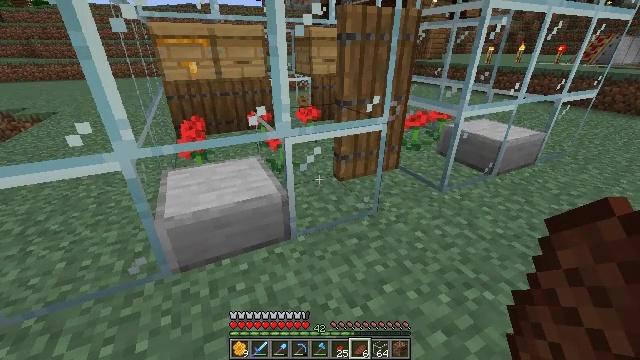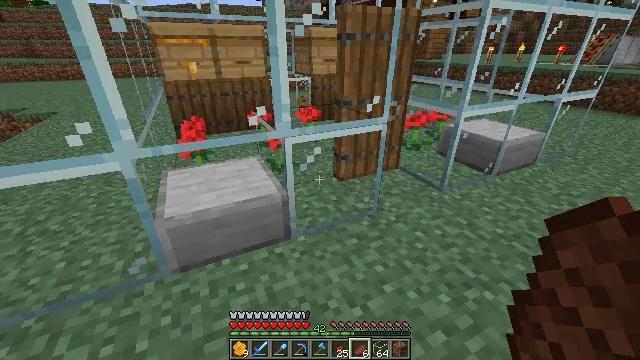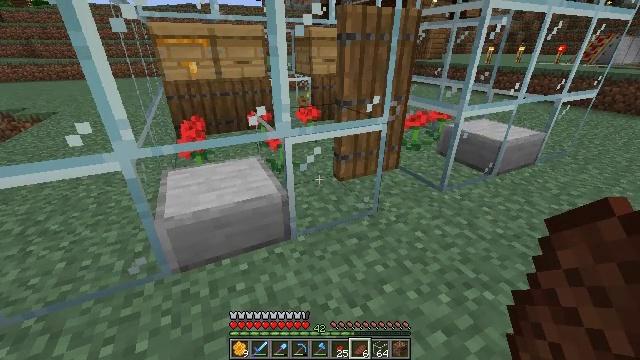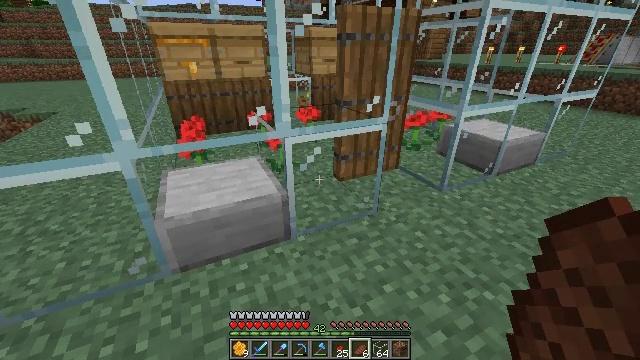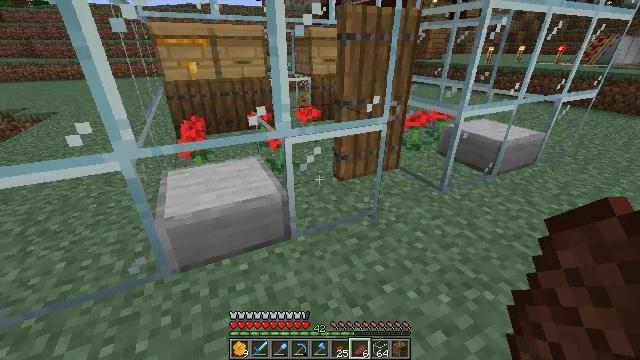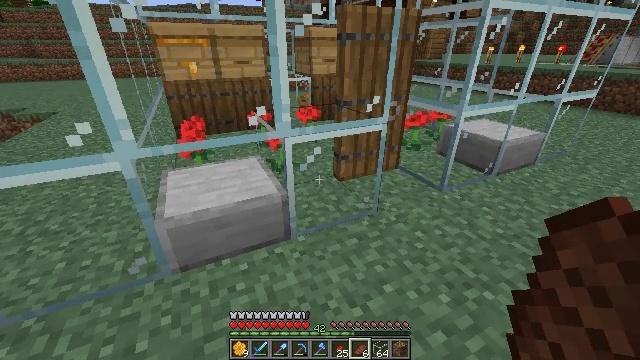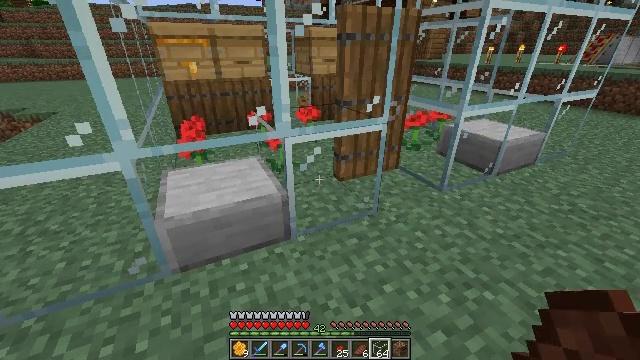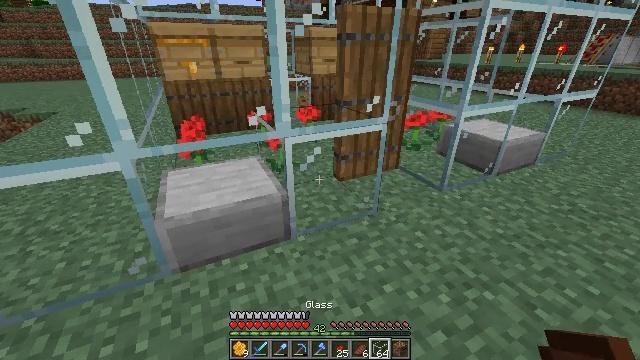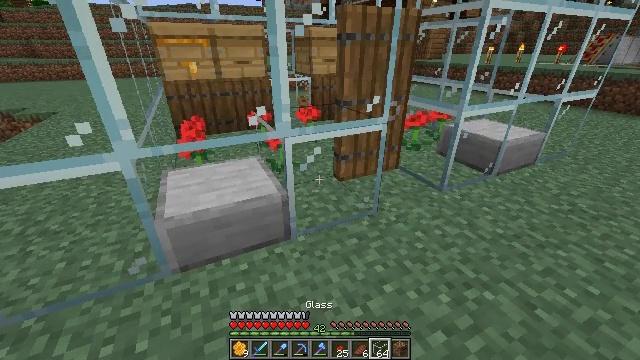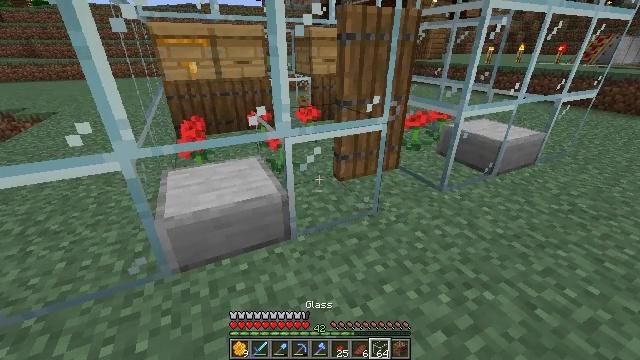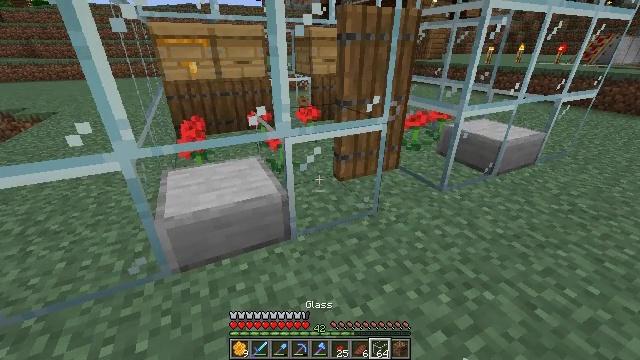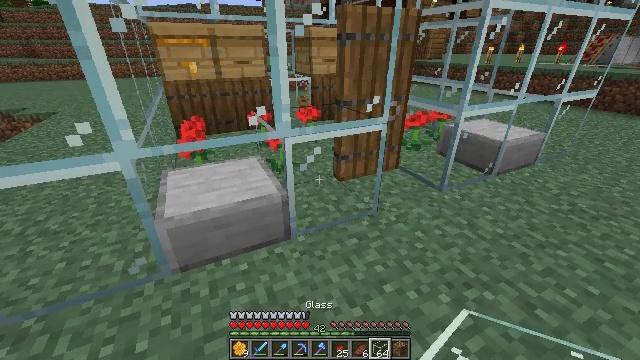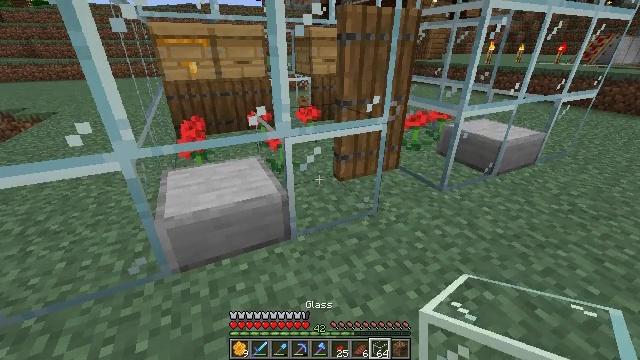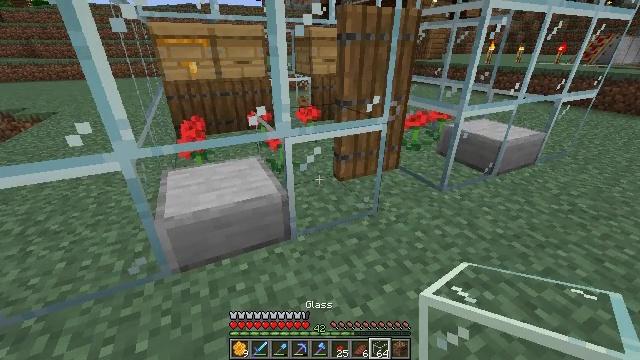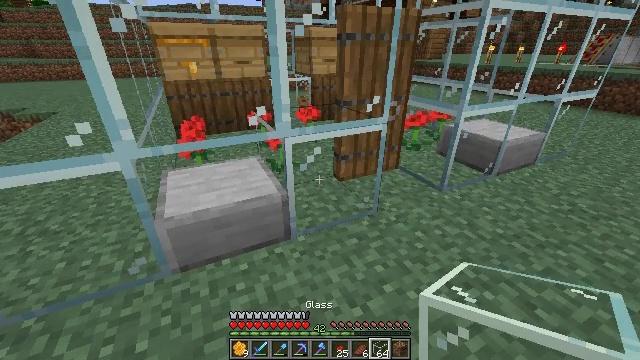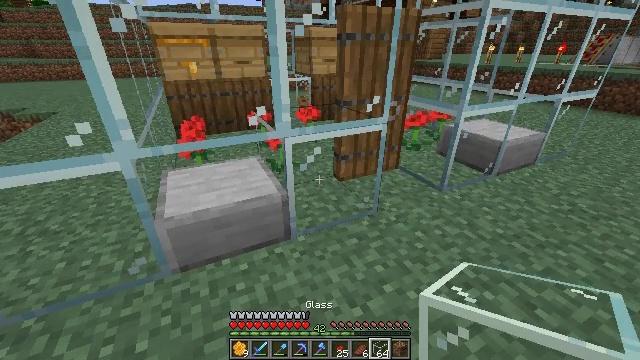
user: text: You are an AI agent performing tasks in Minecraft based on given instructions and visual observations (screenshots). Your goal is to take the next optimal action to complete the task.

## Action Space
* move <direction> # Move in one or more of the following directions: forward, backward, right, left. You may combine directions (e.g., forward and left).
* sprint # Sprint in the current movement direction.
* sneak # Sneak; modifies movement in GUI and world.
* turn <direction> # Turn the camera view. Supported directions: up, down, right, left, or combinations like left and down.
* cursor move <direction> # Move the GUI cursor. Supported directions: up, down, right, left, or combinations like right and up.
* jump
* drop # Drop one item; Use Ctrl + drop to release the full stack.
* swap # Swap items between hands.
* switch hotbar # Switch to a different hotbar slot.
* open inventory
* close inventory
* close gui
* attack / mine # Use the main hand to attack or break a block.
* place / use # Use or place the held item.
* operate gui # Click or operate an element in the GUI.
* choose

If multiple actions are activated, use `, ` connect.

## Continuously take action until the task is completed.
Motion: motion action
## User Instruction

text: Retrieve the smooth stone slab from the ground.
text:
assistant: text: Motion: no_op
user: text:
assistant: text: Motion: no_op
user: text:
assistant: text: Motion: no_op
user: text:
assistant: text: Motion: no_op
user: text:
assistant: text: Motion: no_op
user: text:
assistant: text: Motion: no_op
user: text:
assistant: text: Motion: no_op
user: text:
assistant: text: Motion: no_op
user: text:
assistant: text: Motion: no_op
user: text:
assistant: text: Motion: no_op
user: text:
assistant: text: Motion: no_op
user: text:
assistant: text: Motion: no_op
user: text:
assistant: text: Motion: no_op
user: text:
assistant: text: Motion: no_op
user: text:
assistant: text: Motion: no_op
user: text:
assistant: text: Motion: no_op
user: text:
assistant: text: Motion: turn left and down
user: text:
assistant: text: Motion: turn left and down
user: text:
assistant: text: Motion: turn left
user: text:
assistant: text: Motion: turn left and down
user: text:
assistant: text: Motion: turn left
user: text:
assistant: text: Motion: turn left
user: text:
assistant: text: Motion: no_op
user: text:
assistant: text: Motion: no_op
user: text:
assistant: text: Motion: no_op
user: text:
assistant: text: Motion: no_op
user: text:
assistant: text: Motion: no_op
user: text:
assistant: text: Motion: no_op
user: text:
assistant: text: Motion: no_op
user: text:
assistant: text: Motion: no_op